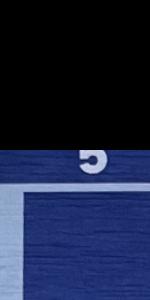
Label: Empty